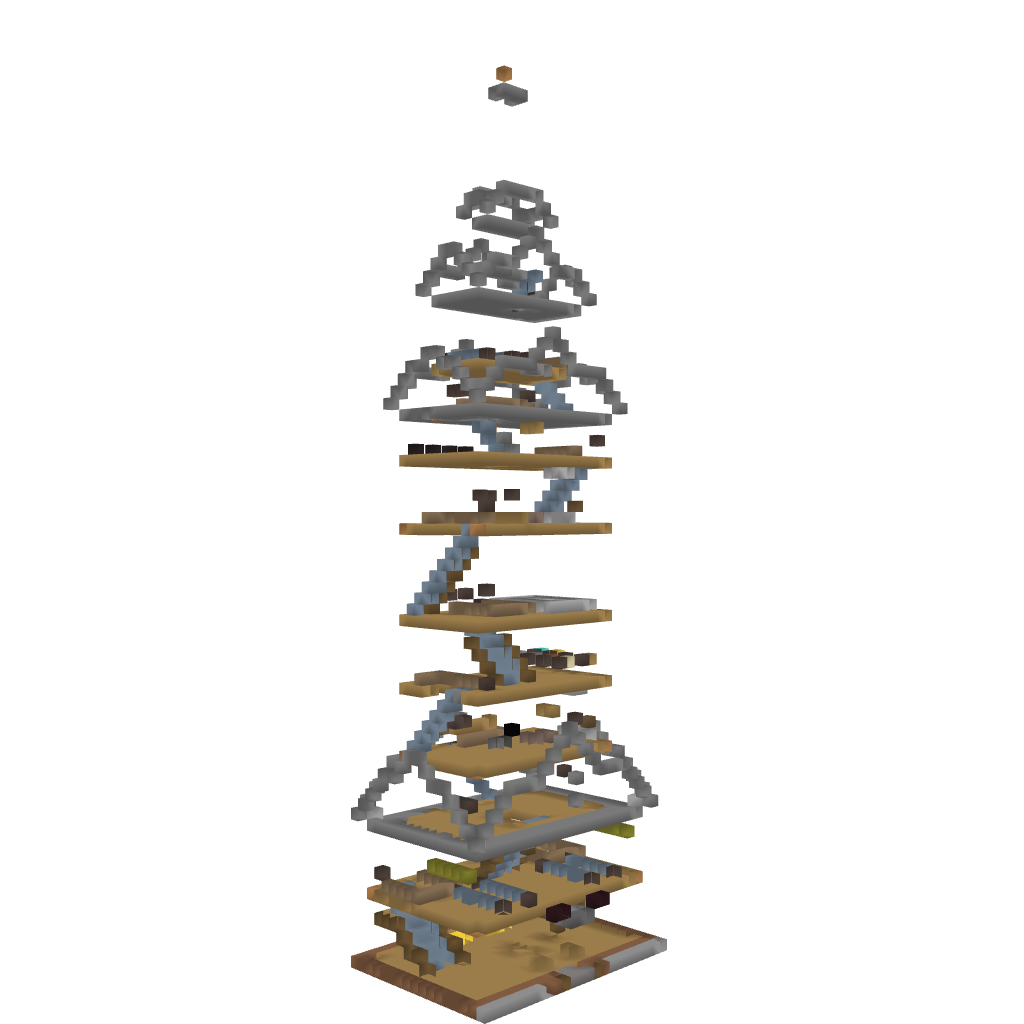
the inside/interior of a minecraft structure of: Empire State Building *Medium*